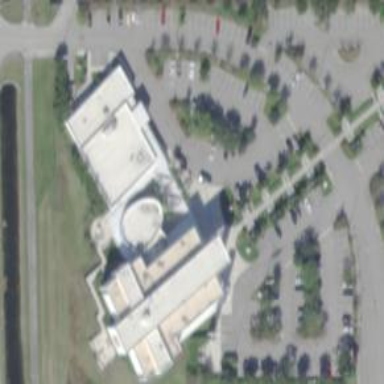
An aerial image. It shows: Building serving as place of worship.